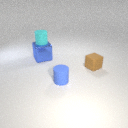
small blue rubber cylinder in front of small brown rubber cube